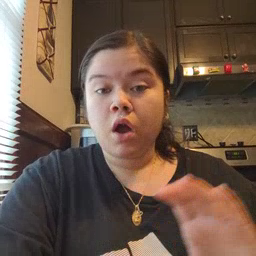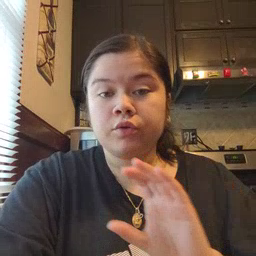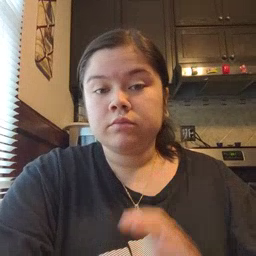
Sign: chocolate